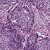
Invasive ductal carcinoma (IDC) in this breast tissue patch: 0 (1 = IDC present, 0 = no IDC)